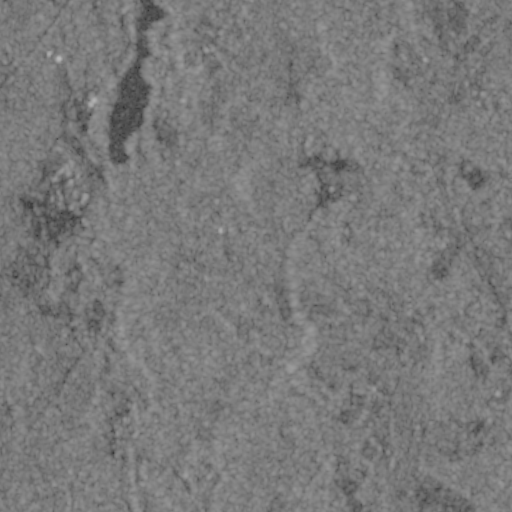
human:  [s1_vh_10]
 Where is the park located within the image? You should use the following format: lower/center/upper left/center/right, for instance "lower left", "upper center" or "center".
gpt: The park is located in the upper left of the image.
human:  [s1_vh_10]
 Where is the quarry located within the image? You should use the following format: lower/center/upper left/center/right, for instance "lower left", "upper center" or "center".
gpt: The quarry is located in the upper left of the image.
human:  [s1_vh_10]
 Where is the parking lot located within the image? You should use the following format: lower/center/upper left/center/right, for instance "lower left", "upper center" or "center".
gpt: There is no parking lot in the image.

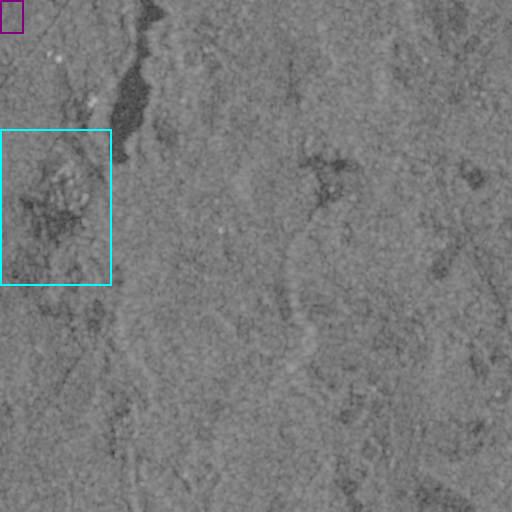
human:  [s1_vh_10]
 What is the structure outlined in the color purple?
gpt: The structure outlined in purple is a park.
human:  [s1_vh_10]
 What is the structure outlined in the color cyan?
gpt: The structure outlined in cyan is a quarry.
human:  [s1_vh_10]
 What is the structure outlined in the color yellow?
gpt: There is no yellow outline.